Field crop: tomato
Growth stage: 1
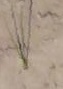
Species: cyperus